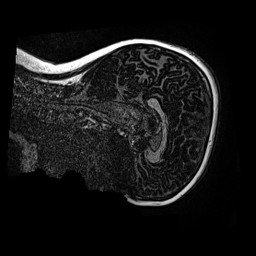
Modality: MP2RAGE
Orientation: sagittal
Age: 10
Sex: male
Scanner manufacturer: siemens
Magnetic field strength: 3 T
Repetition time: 4 s
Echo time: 0.00299 s